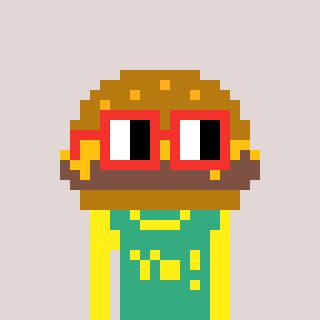
a pixel art character with square red glasses, a burger-shaped head and a teal-colored body on a warm background